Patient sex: F
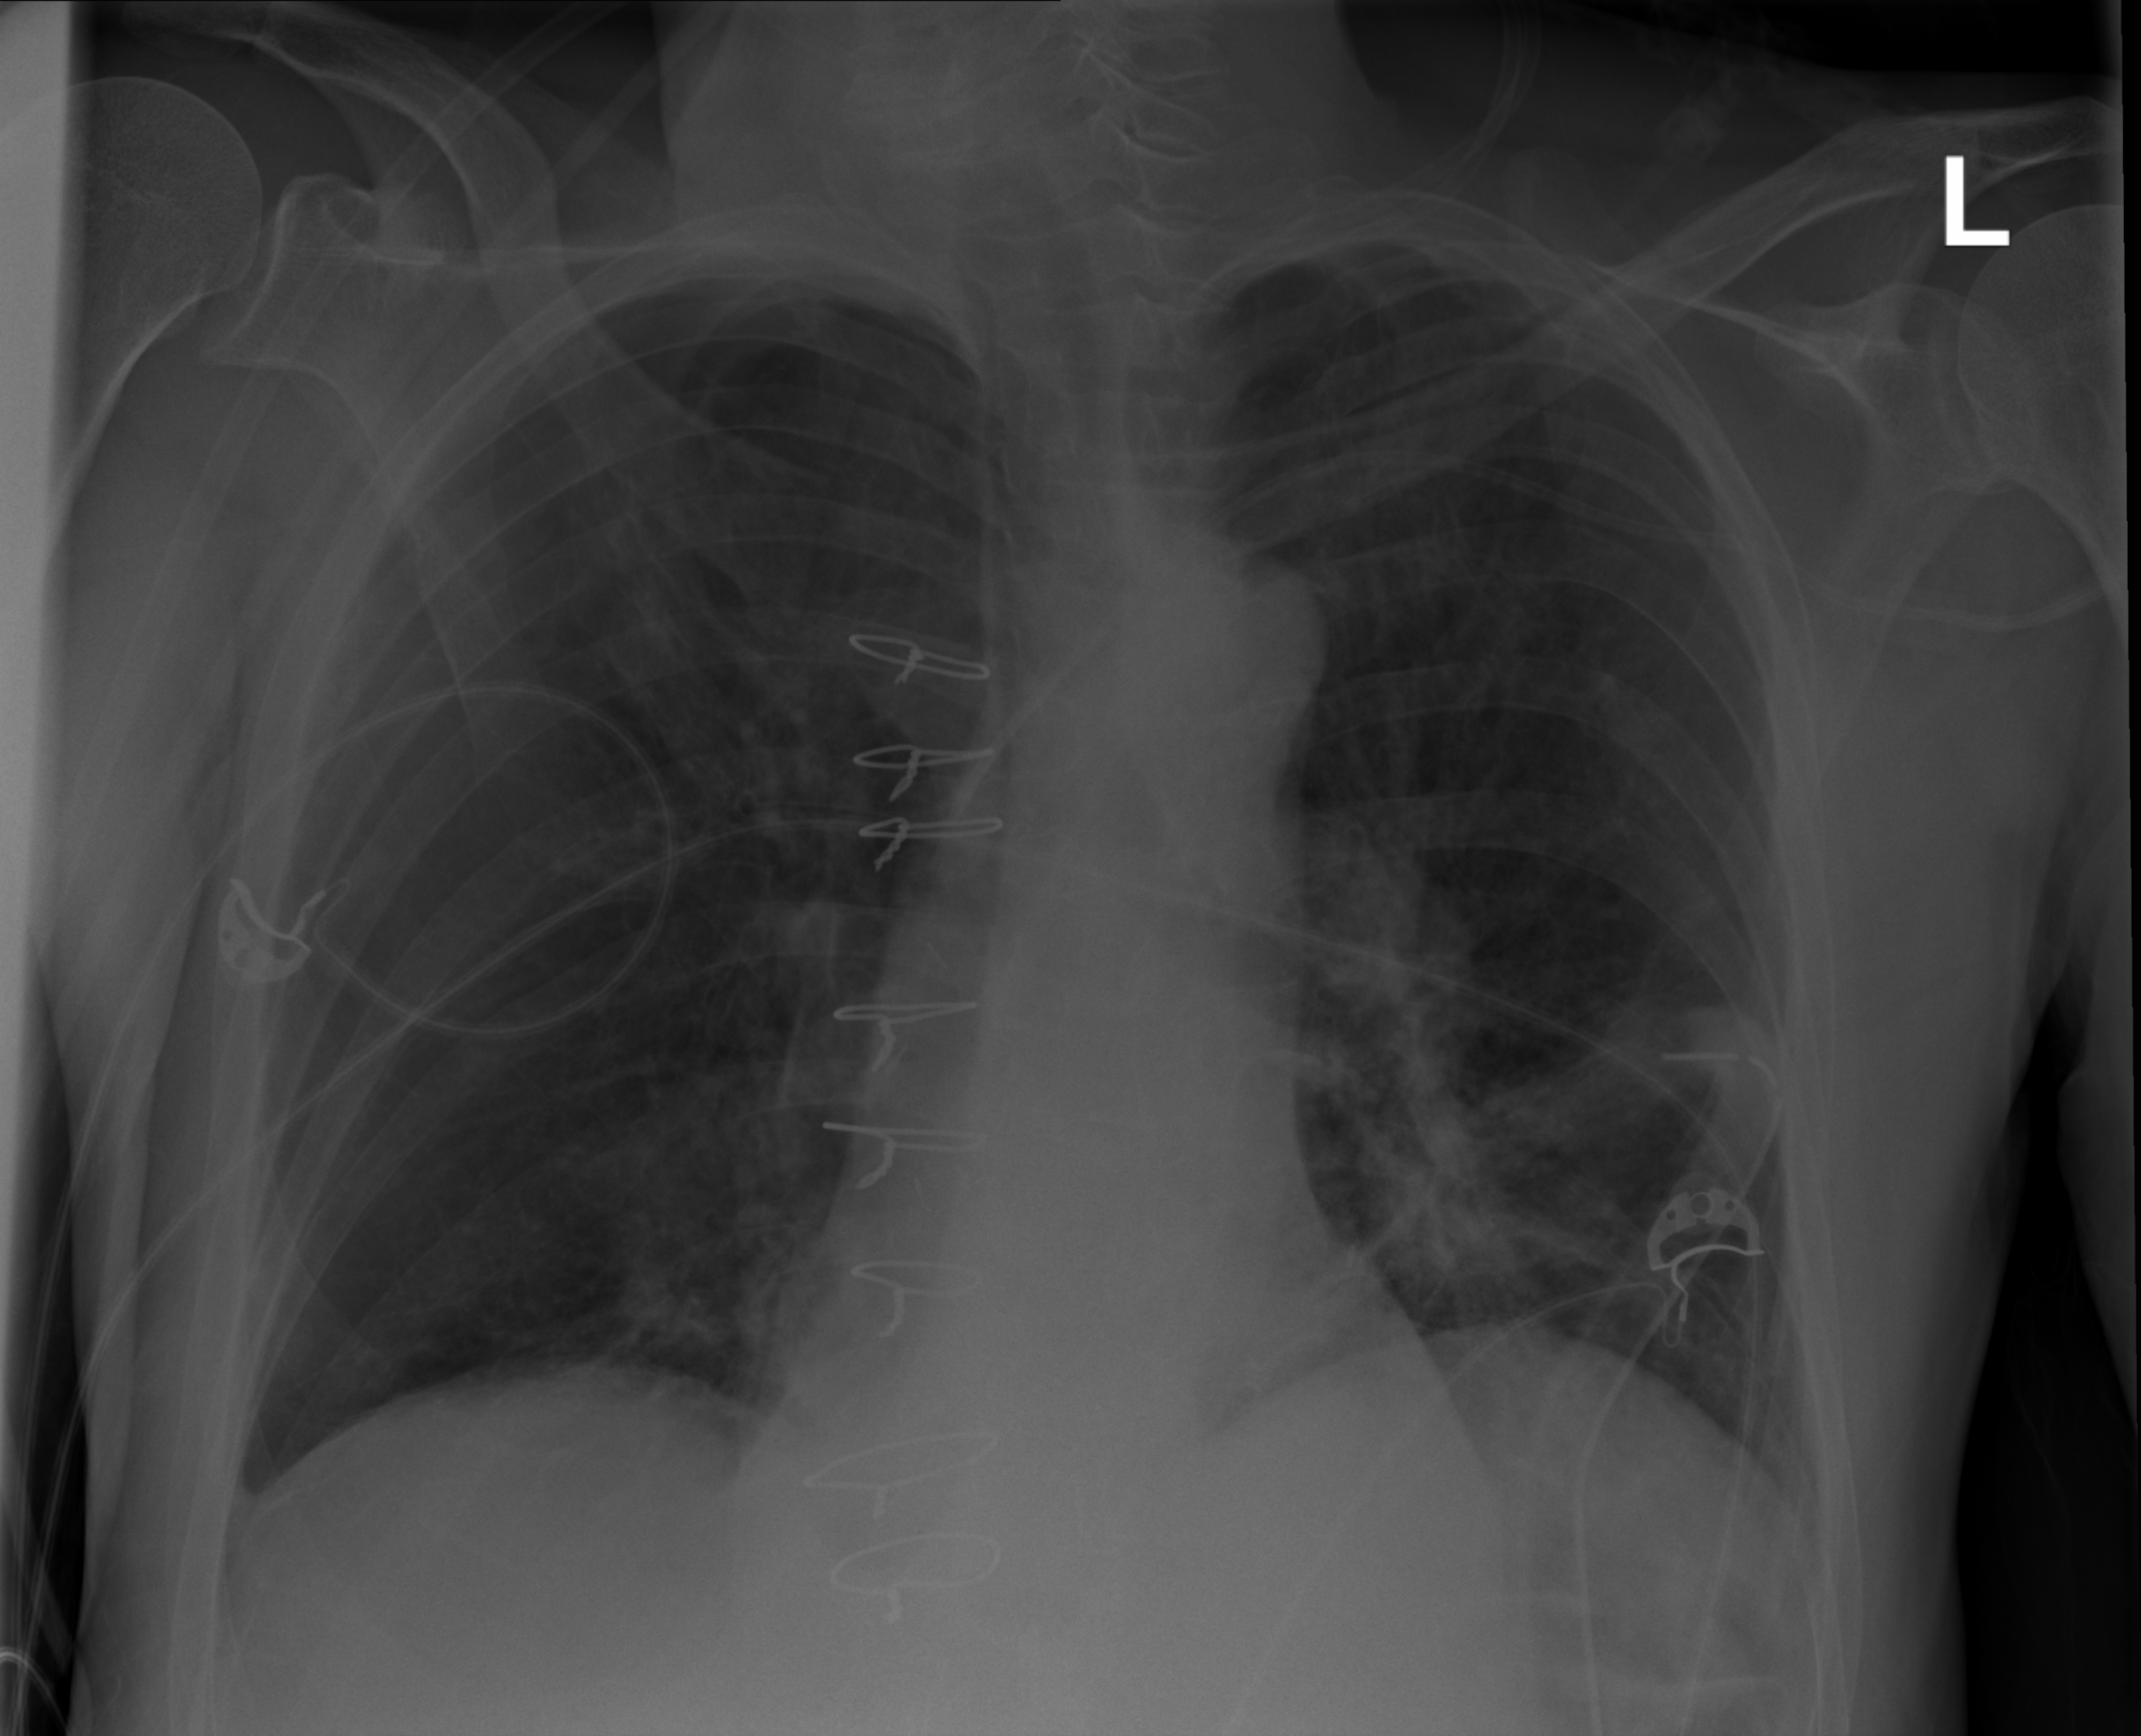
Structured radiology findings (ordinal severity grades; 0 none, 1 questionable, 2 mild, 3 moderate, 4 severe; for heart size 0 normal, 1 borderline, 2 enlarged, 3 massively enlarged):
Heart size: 0
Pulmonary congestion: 0
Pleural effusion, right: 0
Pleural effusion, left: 0
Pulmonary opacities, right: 0
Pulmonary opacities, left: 0
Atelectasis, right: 0
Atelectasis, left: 2